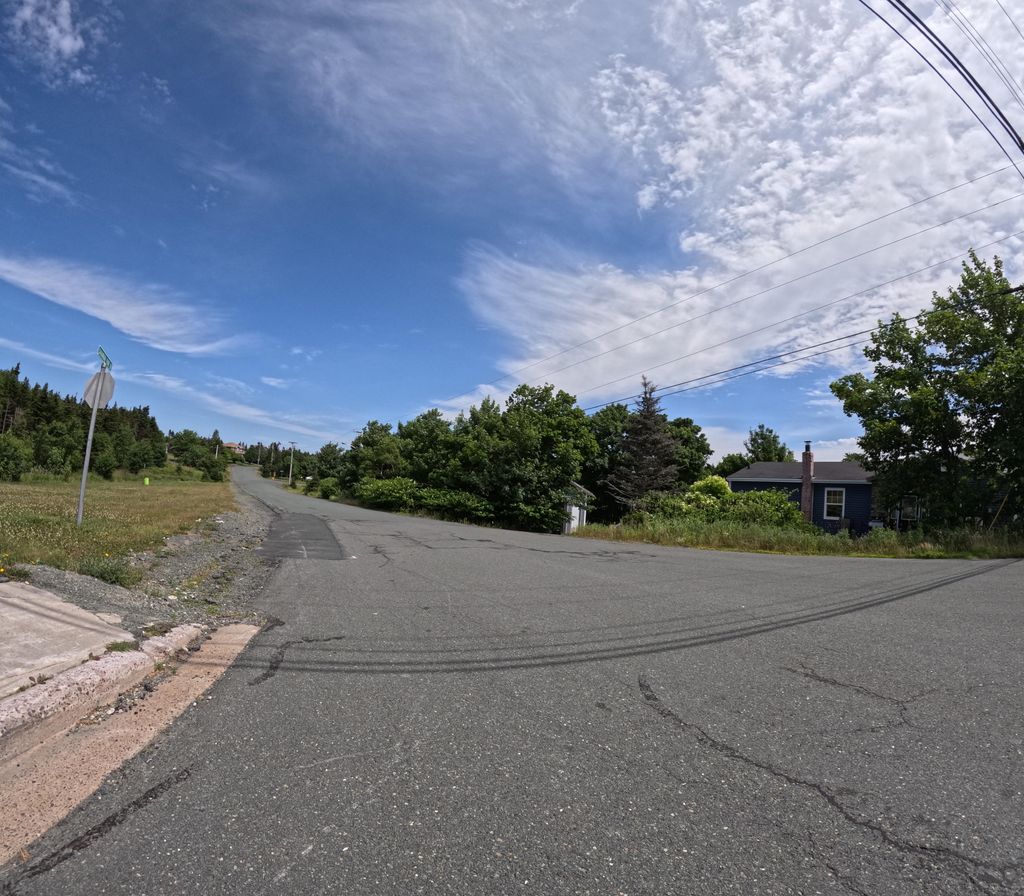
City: st_johns